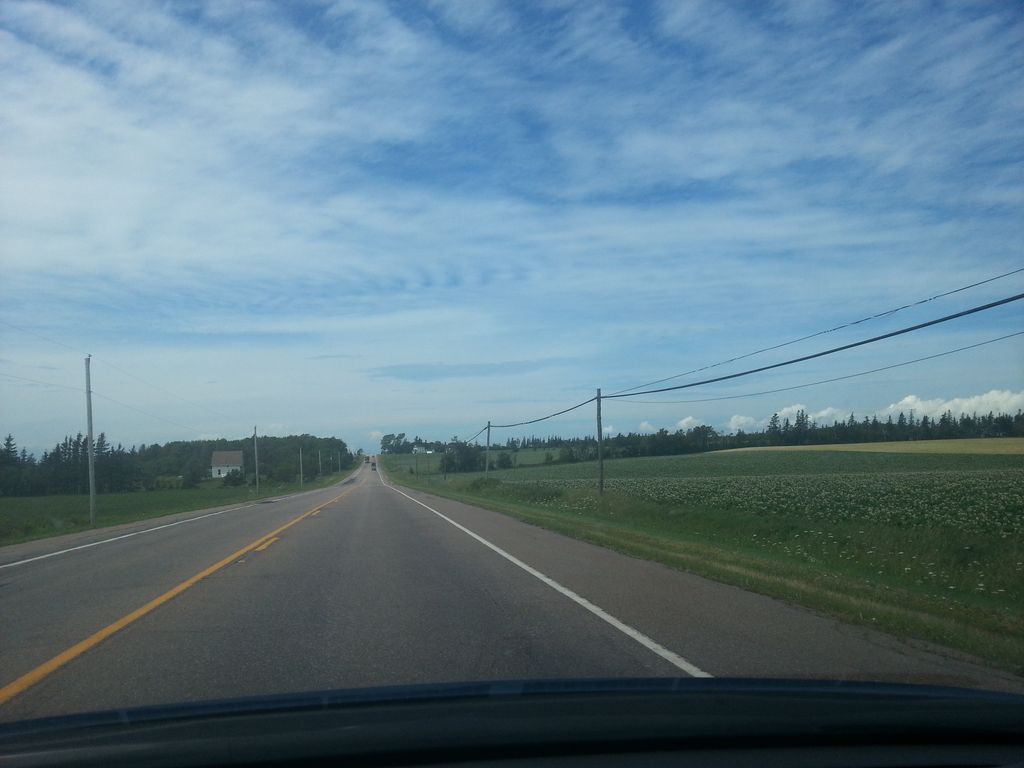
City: charlottetown